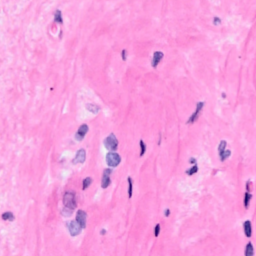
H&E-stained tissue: Breast